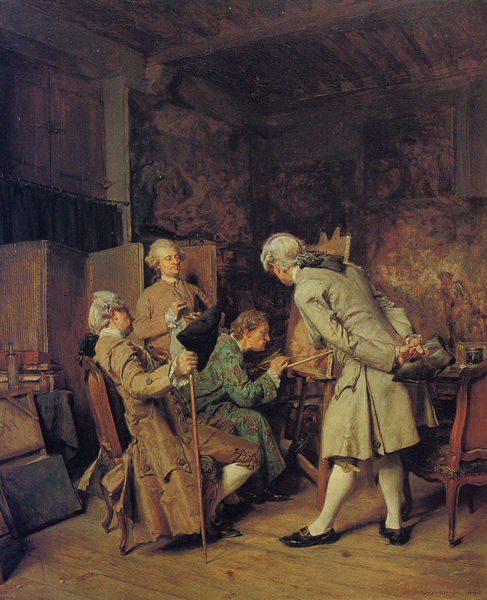
Titel: The Painting Connoisseurs, Der Kunstkenner
Künstler: Ernest Meissonier
Standort: Paris
Institution: Louvre
Schlagwörter: blau, dunkel, gemälde, mann, umhang, weiß, grün, menschen, ocker, sitzen, braun, bunt, fenster, frisuren, grau, holz, hut, hüte, licht, männer, raum, schwarz, stuhl, stühle, tisch, türkis, zimmer, blick, beige, gespräch, herren, malerei, muster, rock, schleife, flasche, jacke, wand, barock, rahmen, samt, stehen, blicken, herr, möbel, porträt, schauen, boden, gewand, interieur, mantel, sessel, sitzend, stehend, adel, decke, drei, rokkoko, musik, locke, locken, puder, rokoko, arbeit, fensterläden, stock, perücke, bilder, papier, schrank, modell, lehne, fußboden, lehrer, parkett, röcke, schuhe, stab, zuschauer, zöpfe, farben, farbe, dielen, beobachter, frack, polster, sprechen, holzboden, zopf, atelier, maler, paravant, paravent, staffelei, hausmantel, morgenmantel, balken, stube, strumpf, holzdielen, betrachtung, edel, gehrock, masche, wände, vier, strümpfe, lehnstuhl, künstler, mäntel, leinwand, spazierstock, dreispitz, holzdecke, dielenboden, malen, pinsel, betrachten, wandschrank, besuch, utensilien, werkstatt, zeichnen, brauntöne, stall, bückling, diskussion, mappe, kniebundhose, kniestrümpfe, kniebundhosen, her, schnallenschuhe, bild im bild, schüler, malstock, einrichtung, leinwände, lackschuhe, deck, ansehen, perücken, neugier, skizzen, disput, akademie, holzbalken, schnallen, erklären, gepudert, schränke, deckenbalken, begutachten, kritiker, möblierung, astlöcher, freunde, wandschirm, fracks, dreispitze, interessant, fracke, auftraggeber, mappen, kunstliebhaber, malden, amodell, btretter, kniegbundhose, männer7, rahmane, sellel, 4 männer, mantelmäntel schauen